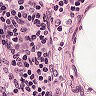
Metastatic tissue present: no